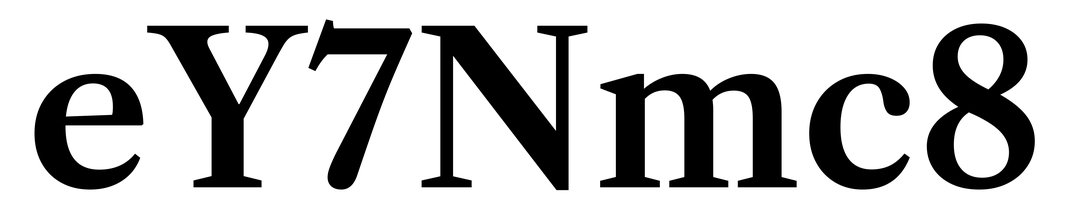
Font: LibreCaslonText_SemiBold